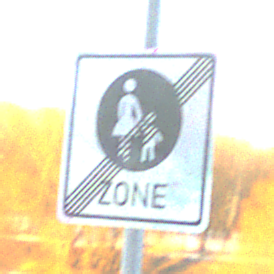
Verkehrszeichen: EndeFussgaengerzone
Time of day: SunriseSunset
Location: Outdoor (Nature)
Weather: Clear
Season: Winter
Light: Natural